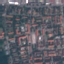
Land use / land cover: Residential